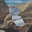
Label: 8